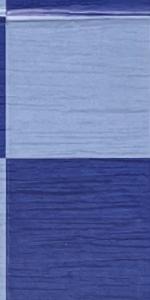
Label: Empty